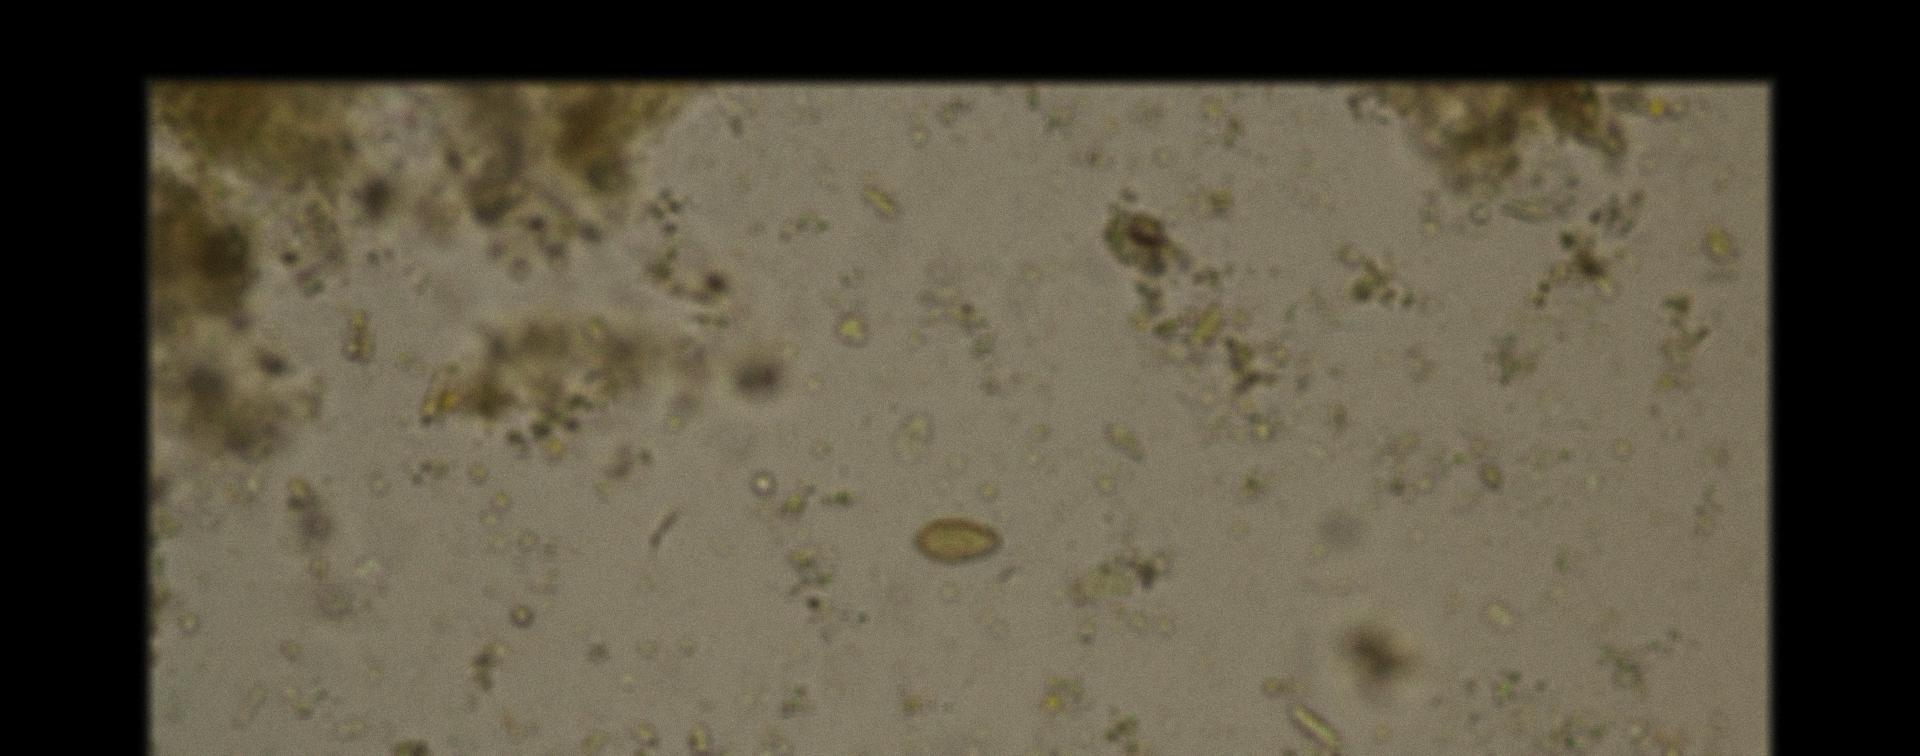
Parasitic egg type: Opisthorchis viverrine